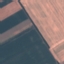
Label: AnnualCrop